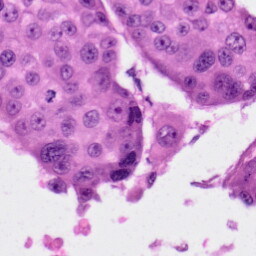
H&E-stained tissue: Skin